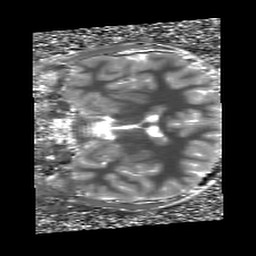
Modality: T1map
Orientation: coronal
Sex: male
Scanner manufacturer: siemens
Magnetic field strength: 3 T
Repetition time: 5 s
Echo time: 0.00368 s